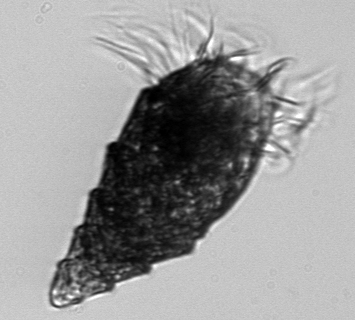
Label: Laboea_strobila